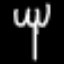
Label: fork